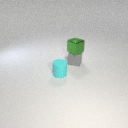
small cyan rubber cylinder in front of small gray rubber cube